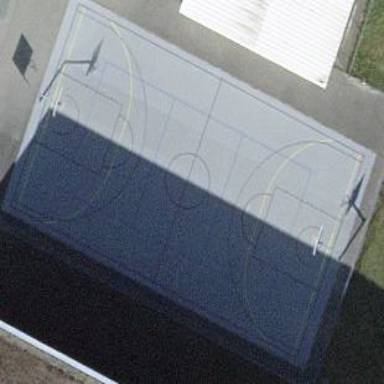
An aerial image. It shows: Basketball court on leisure land pitch.